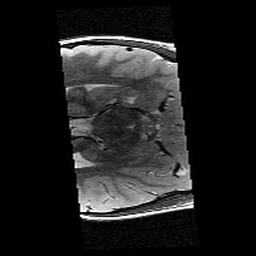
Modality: T2w
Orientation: axial
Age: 9
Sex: male
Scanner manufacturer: siemens
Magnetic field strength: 3 T
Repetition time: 9.23 s
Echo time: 0.067 s